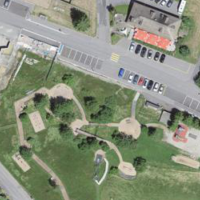
EUNIS habitat code: 55
Species observed at this site:
Leontopodium nivale